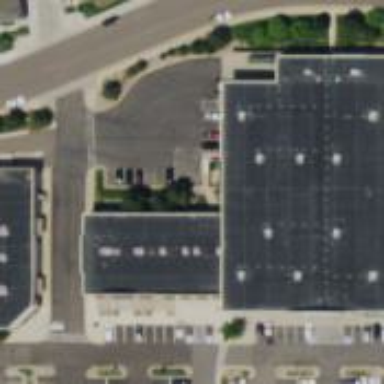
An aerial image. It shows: Retail building.